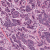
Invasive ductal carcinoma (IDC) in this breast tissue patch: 1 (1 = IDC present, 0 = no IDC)